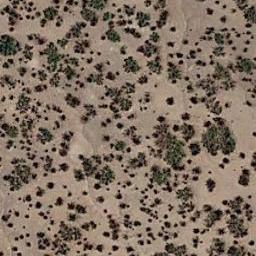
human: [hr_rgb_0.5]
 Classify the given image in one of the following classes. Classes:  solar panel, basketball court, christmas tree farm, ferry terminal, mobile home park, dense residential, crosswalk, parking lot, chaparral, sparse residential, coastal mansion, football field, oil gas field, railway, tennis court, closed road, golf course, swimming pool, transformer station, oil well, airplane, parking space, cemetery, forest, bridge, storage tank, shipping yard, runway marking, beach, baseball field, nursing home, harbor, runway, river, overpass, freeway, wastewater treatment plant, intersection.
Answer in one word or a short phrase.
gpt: chaparral